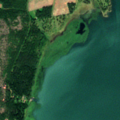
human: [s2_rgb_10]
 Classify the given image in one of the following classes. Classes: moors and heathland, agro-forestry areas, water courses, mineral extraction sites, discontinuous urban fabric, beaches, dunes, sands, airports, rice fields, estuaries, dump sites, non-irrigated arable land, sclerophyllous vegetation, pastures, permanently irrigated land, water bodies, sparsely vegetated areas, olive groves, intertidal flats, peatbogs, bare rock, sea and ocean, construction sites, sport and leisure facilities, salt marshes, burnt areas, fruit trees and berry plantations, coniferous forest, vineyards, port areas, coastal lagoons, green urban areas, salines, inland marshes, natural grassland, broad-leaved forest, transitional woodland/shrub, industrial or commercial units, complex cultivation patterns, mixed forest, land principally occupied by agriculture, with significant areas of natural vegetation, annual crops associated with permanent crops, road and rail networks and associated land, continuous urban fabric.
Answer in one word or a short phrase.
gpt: non-irrigated arable land, coniferous forest, mixed forest, transitional woodland/shrub, sea and ocean